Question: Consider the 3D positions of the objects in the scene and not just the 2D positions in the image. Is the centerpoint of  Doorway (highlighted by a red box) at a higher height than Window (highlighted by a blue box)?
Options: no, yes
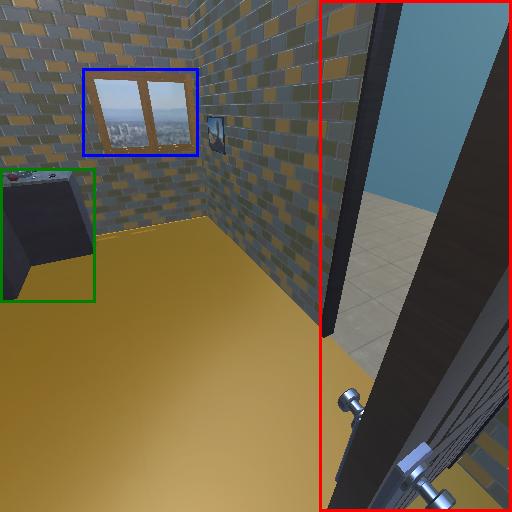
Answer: no